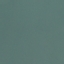
Land use / land cover class: SeaLake